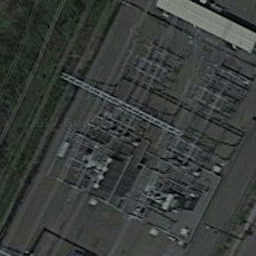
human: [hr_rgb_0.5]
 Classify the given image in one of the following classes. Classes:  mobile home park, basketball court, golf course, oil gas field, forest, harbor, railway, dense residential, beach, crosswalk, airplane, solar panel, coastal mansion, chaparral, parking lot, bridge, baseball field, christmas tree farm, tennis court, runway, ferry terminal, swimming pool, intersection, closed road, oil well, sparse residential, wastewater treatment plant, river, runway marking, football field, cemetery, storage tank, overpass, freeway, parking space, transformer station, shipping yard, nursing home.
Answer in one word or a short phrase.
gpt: transformer station